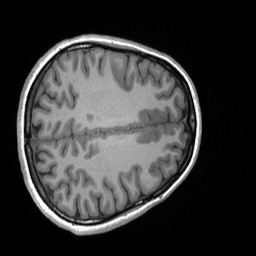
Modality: T1w
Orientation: axial
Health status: ill
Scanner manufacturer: siemens
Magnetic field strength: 3 T
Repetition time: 2.3 s
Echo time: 0.00243 s